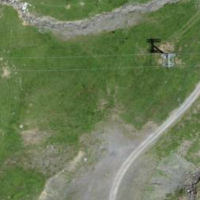
EUNIS habitat code: 26
Species observed at this site:
Falco tinnunculus